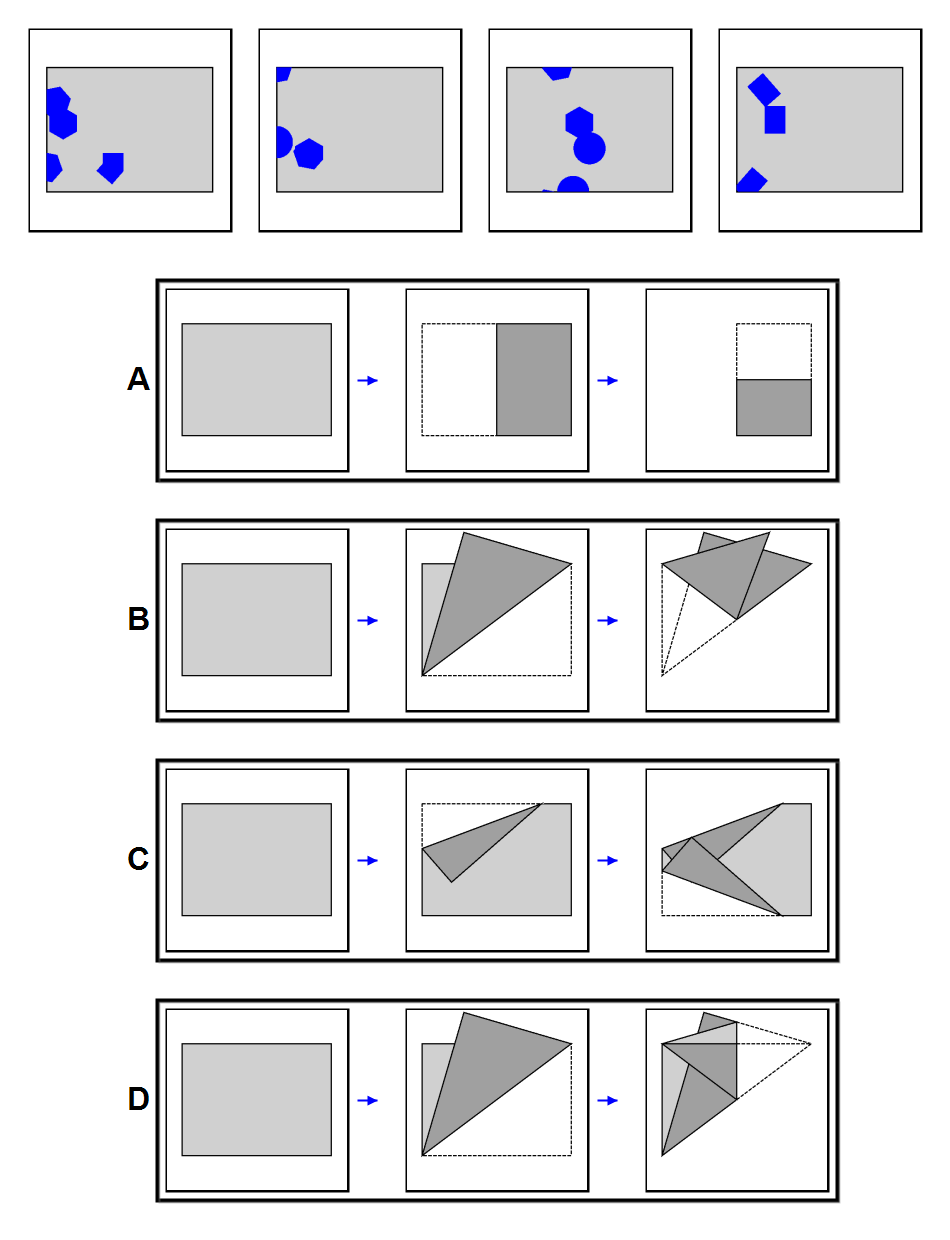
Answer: C